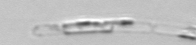
Label: Guinardia_striata